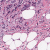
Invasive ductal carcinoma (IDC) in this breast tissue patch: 1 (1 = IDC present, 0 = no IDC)